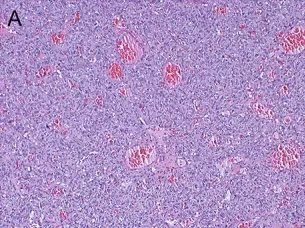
(A) At low magnification, the tumor tissue is rich in cells showing a rounded oval to spindle-like shape, and the intercellular stroma is rich in "antler-like" parenchyma branching vessels (HE x 100).
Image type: pathology (h&e)